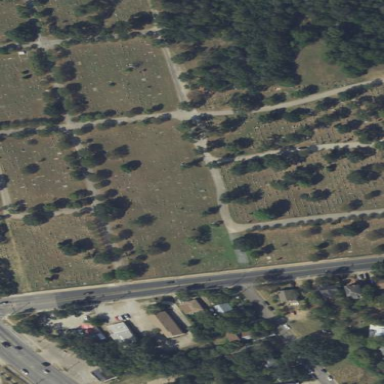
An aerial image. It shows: Cemetery.